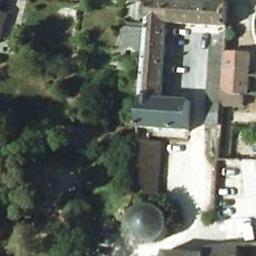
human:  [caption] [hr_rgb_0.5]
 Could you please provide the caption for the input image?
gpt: This is a church  There are many trees outside it .

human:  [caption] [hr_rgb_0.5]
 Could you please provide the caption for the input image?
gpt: There is a church next to some trees .

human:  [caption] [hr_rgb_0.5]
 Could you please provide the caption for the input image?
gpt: A cathedral with a gray roof, A church with a round roof, And many trees around the church .

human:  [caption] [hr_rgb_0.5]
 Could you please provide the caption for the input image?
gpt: The tower of the church with a circular pointed roof and the rest of the church has some sloping roofs .

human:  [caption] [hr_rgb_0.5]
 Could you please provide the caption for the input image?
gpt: There are many trees near the church .